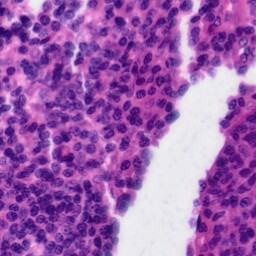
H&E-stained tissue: Tonsil